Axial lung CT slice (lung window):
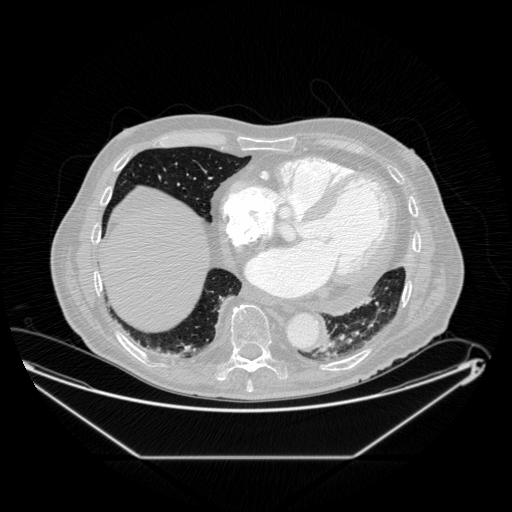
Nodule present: no